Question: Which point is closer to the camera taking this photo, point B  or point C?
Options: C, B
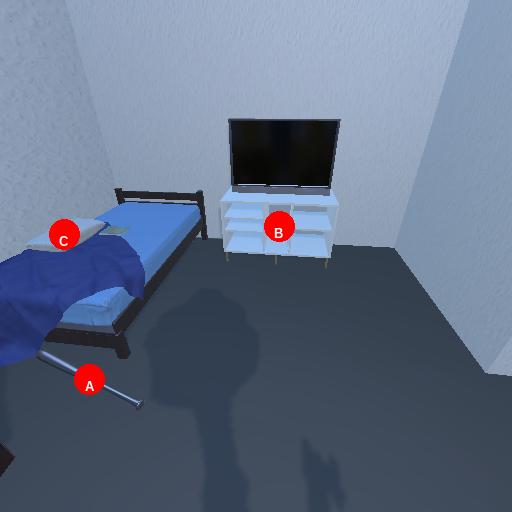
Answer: C